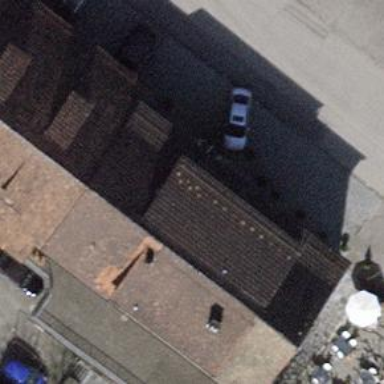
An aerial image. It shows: Restaurant.